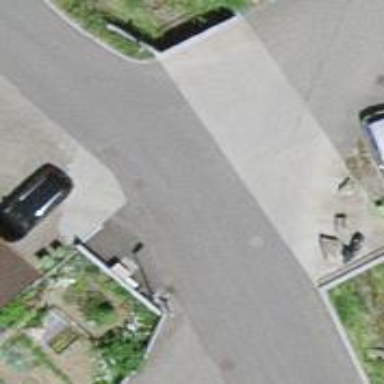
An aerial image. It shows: Unclassified road with cobblestone surface.